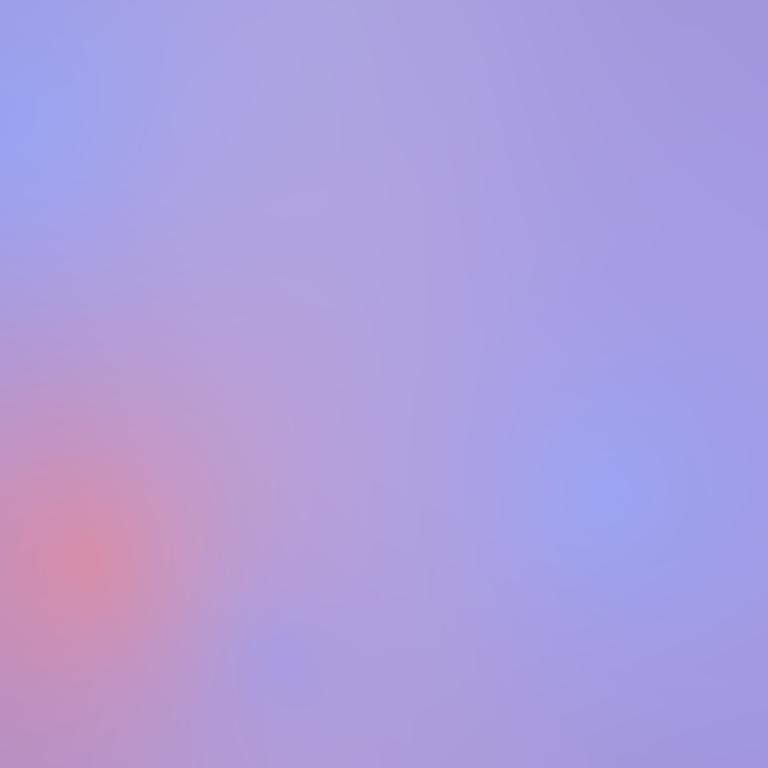
Abstract light effect, smooth gradient from soft lavender to gentle coral, serene atmosphere, diffuse glow, no room, no furniture, no objects.